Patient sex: F
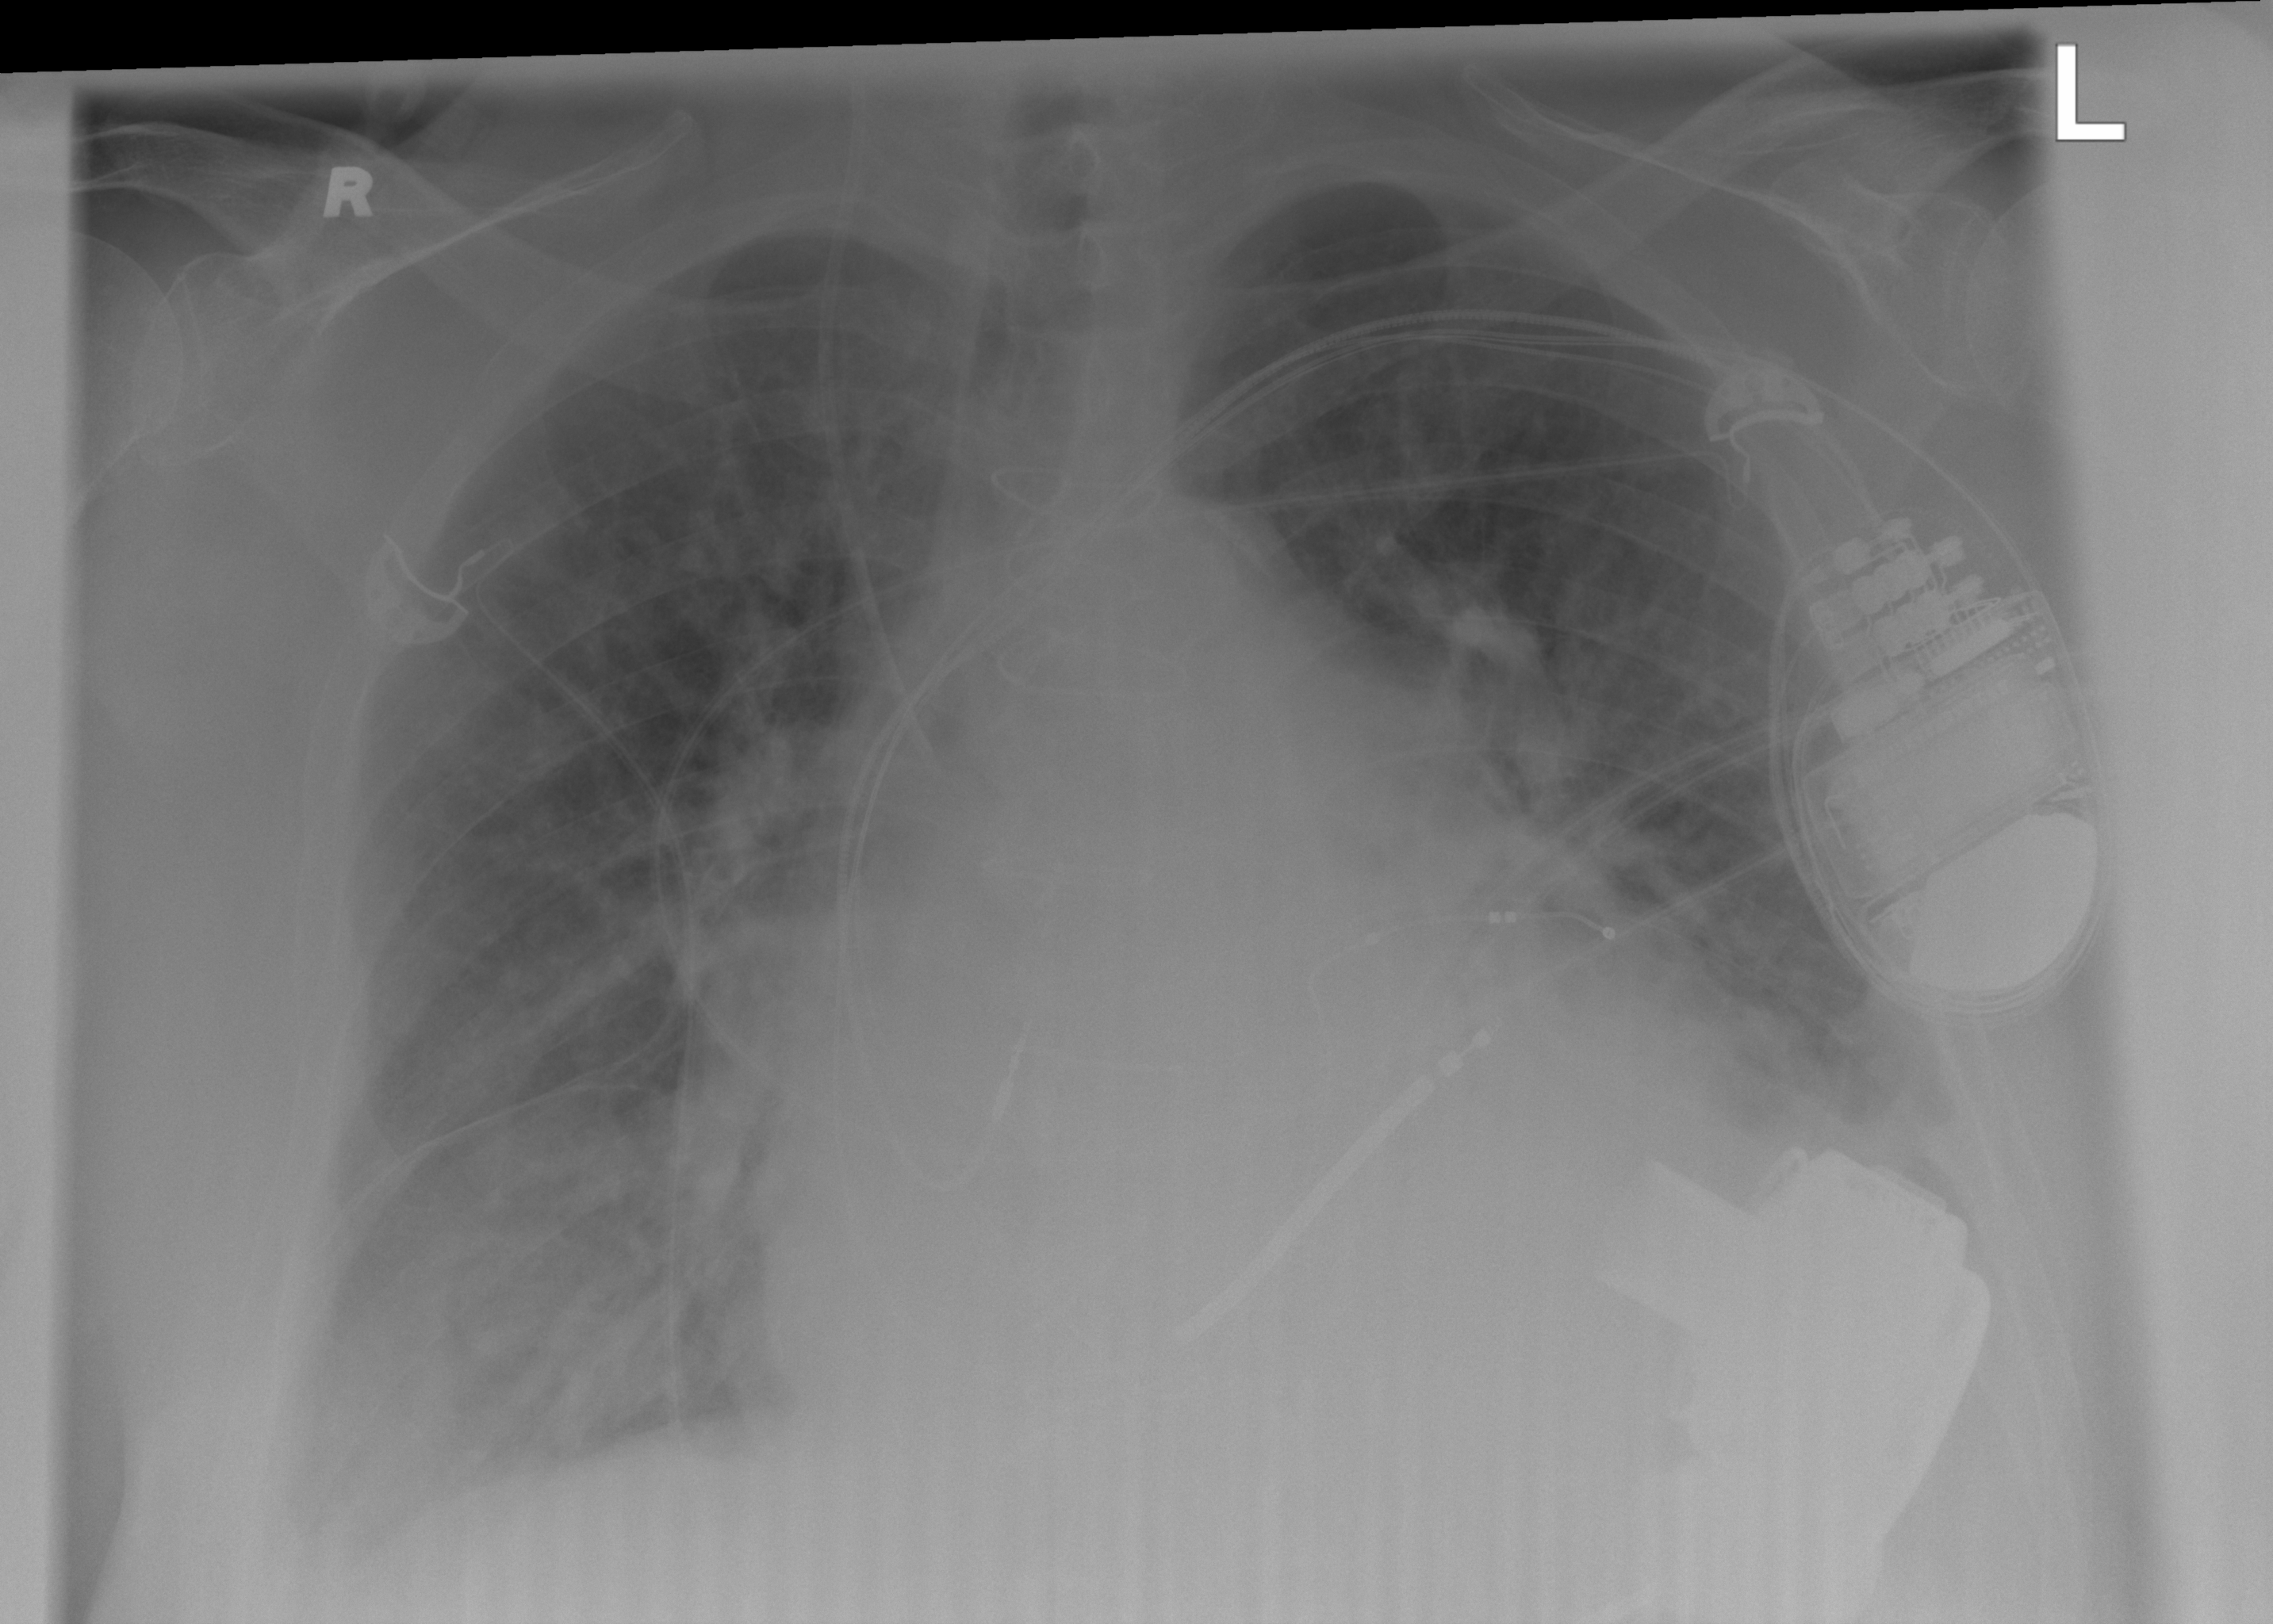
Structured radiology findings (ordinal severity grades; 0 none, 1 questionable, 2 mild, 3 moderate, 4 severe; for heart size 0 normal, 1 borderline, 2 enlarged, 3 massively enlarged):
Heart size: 2
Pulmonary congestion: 2
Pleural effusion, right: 1
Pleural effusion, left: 2
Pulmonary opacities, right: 3
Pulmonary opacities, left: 2
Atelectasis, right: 2
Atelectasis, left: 2